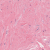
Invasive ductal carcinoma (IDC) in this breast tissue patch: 0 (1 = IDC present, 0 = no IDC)